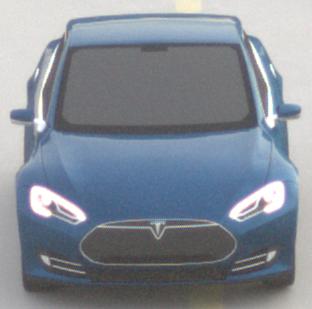
Make: Tesla
Model: Model S 60
Detailed model: Model S
Model produced from: 2013/10
Model produced until: 2014/10
Doors: 5
Color: blue
Road condition: dry road
Daytime: sunrise or sunset
Contrast: low contrast